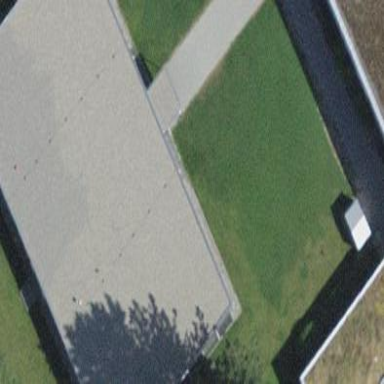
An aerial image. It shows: School building.